Interaction volume radius: 10 \u00c5
Interaction volume height: 25 \u00c5
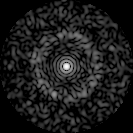
Disorder parameter: 0.8237